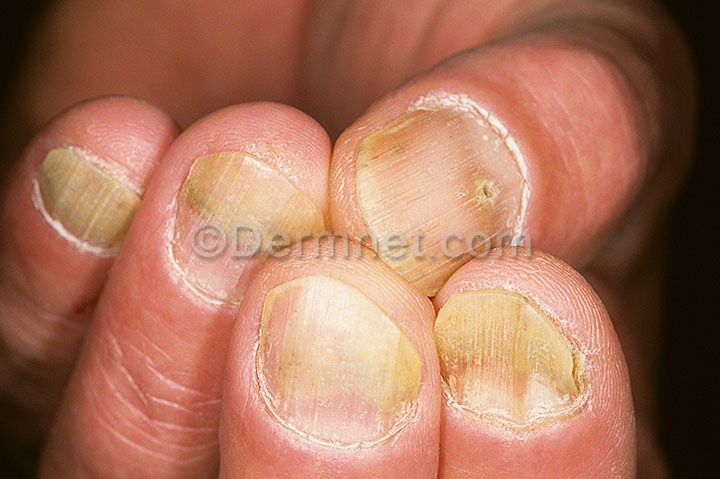
Disease: Psoriasis pictures Lichen Planus and related diseases